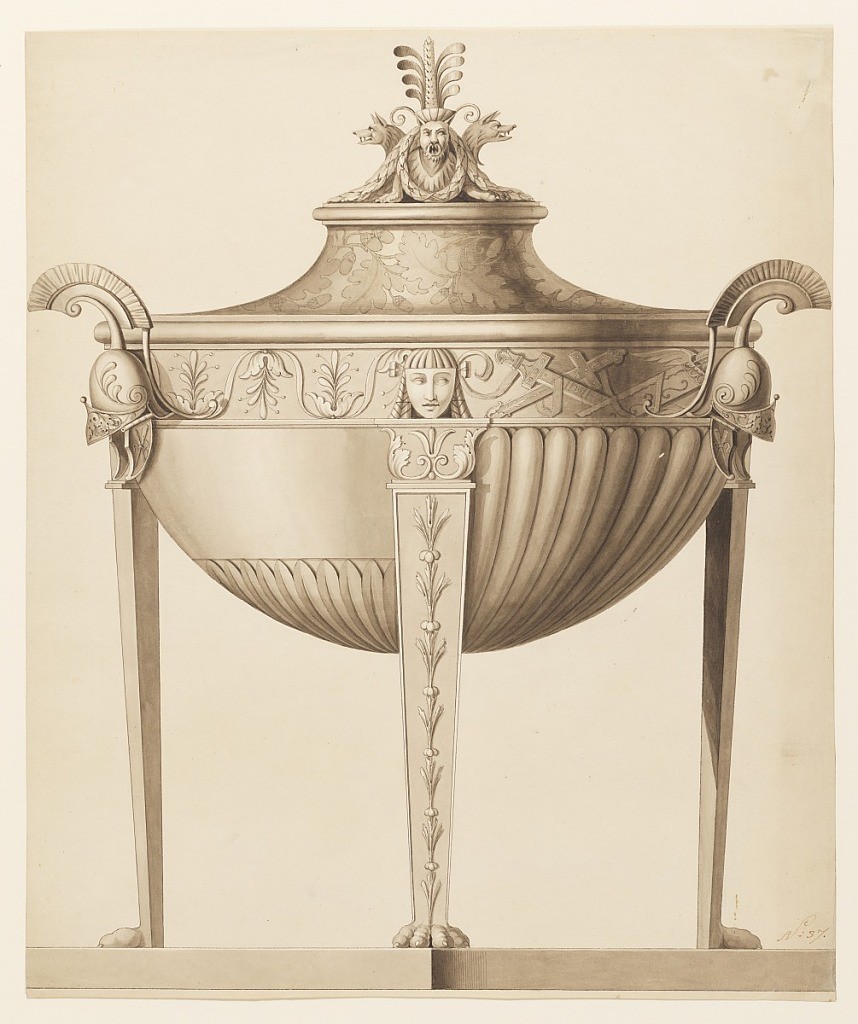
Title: Design for a Tureen
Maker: Johann Nepomuk
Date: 1825-1835
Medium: Pen and brown ink, brush and watercolor
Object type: Drawing
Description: The bowl-shaped vessel is supported on high legs with repeating leaf decoration and paw feet. A band about the body of the vessel shows a mask separating alternate schemes of leaf or military attributes decorations. Helmets form handles, and the finial is in the shape of a mask and dogs' heads surmounted by stylized leaves. The top is ornamented with oak leaves.